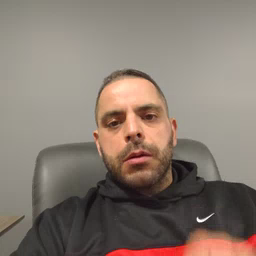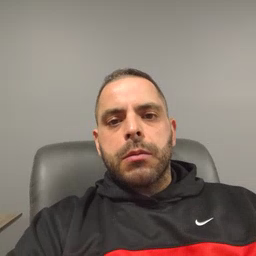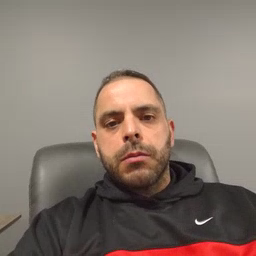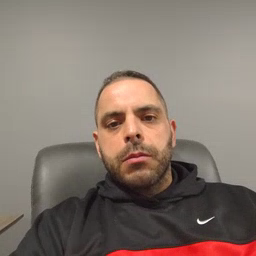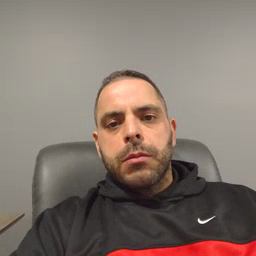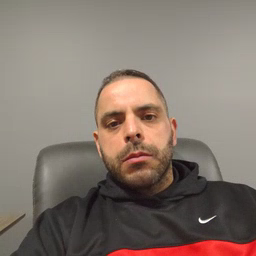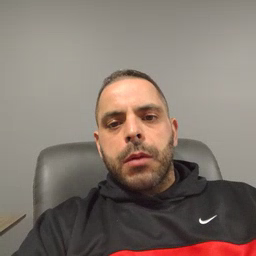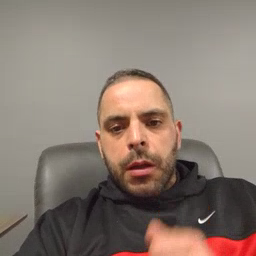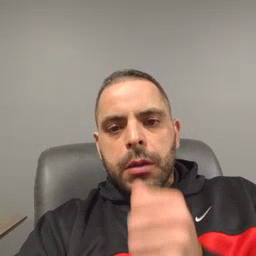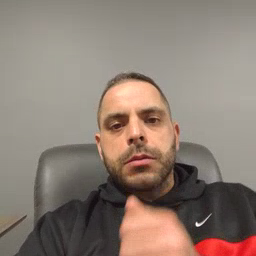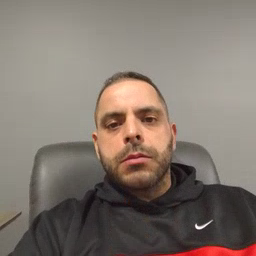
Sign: hide